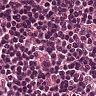
Metastatic tissue present: no